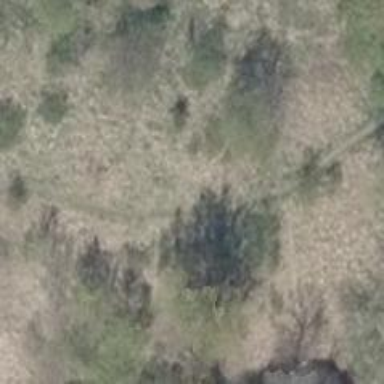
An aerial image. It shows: Ground path.